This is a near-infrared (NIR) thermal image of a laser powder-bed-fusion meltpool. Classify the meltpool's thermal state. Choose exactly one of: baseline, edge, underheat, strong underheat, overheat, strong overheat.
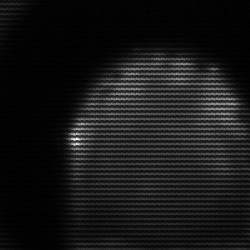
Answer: edge